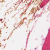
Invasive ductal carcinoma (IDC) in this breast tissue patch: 0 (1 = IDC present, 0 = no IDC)